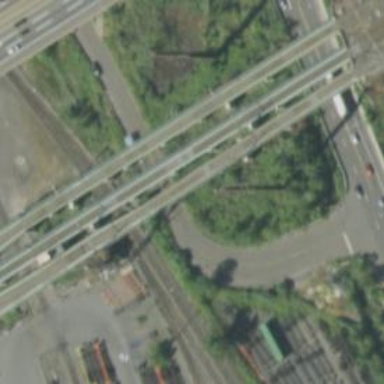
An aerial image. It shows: Bridge over electrified railway with contact lines.